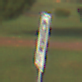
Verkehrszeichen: EndeZone30
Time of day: SunriseSunset
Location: Outdoor (Suburban)
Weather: PartlyCloudy
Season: NotSpecified
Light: Natural